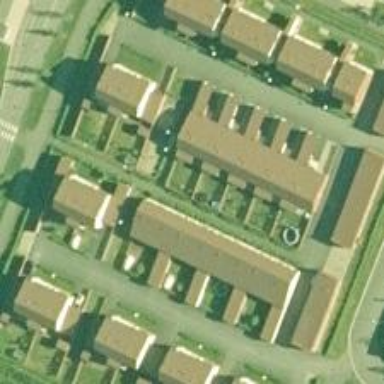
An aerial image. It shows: Charming neighbourhood.